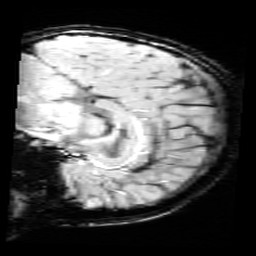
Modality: SWI
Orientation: sagittal
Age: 10
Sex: female
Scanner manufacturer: siemens
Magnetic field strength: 3 T
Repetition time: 0.027 s
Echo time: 0.02 s